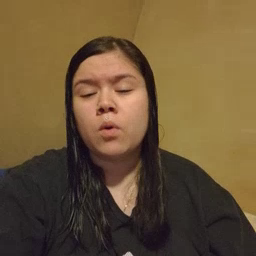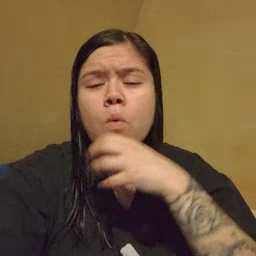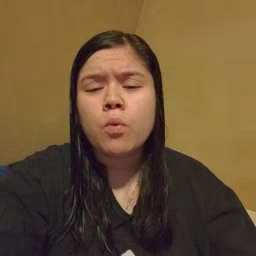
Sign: old